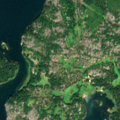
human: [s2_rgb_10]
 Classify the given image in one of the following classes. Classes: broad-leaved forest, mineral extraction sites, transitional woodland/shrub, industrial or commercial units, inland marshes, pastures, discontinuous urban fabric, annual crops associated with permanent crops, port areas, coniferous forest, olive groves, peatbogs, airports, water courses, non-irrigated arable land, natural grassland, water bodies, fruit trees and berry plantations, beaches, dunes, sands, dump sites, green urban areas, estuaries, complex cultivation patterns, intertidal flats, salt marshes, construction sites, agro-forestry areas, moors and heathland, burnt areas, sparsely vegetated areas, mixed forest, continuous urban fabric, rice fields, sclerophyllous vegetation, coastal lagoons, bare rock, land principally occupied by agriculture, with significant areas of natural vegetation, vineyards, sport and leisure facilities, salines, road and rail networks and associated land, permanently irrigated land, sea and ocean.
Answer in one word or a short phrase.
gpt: coniferous forest, mixed forest, sea and ocean